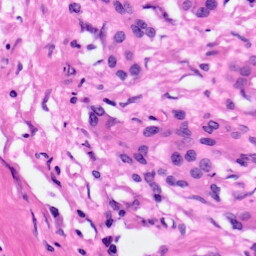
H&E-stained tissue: Pancreatic